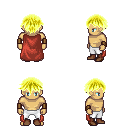
a pixel art fantasy rpg character, male body template, human, tanned skin, maroon cape, white pants, gold short bangs hairstyle, leather bracers, brown shoes, four views (front, back, left, right), 2x2 character sprite sheet, small pixel art, hard edges, no anti-aliasing